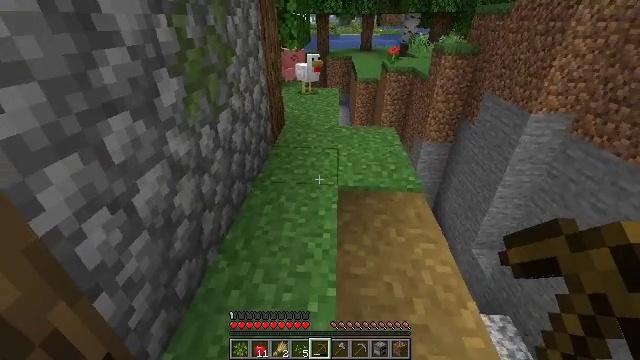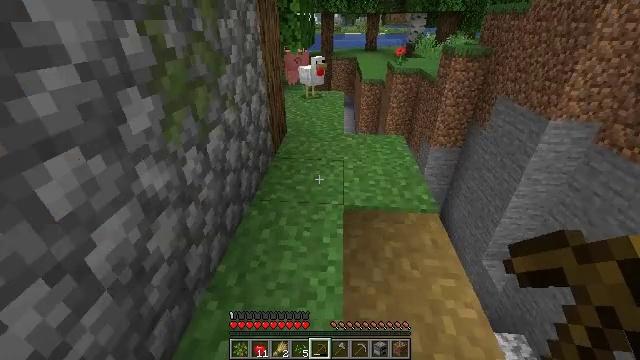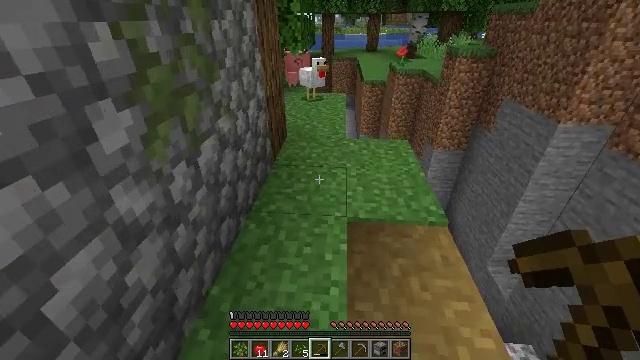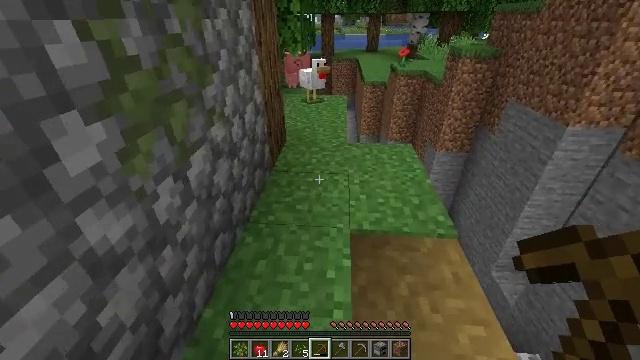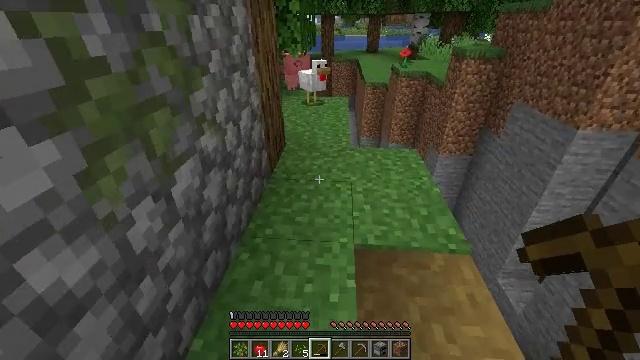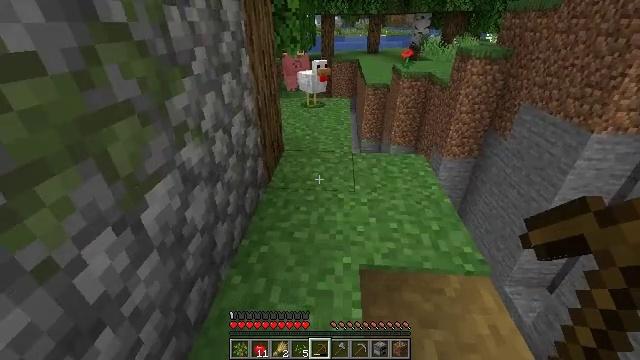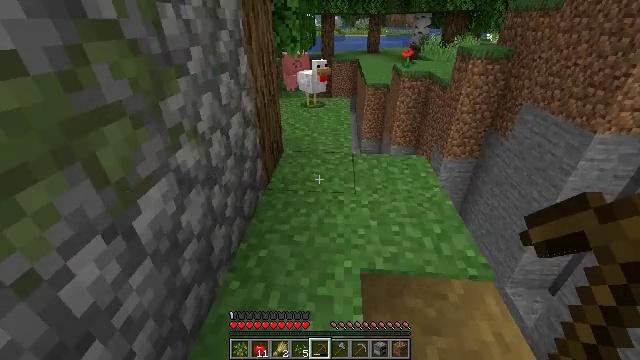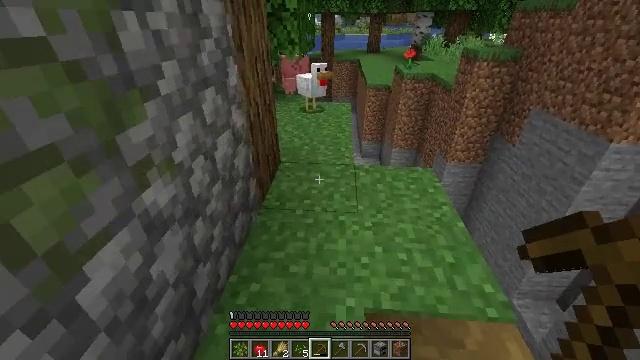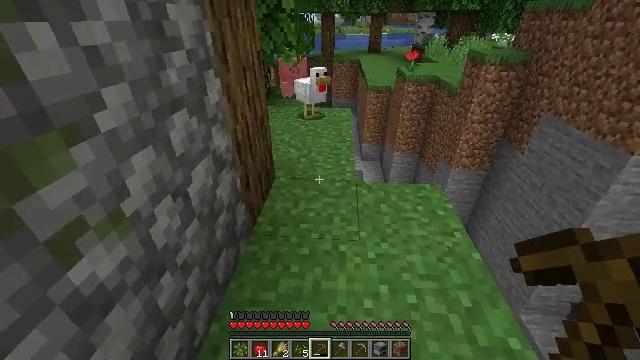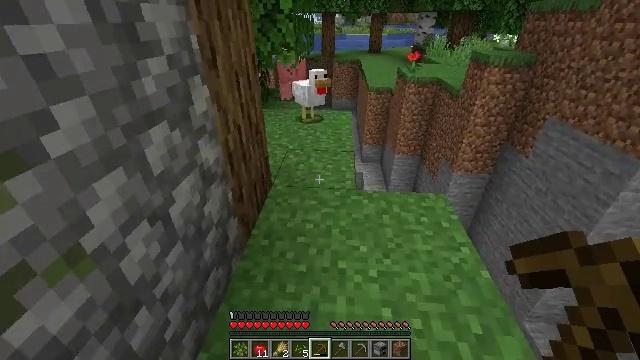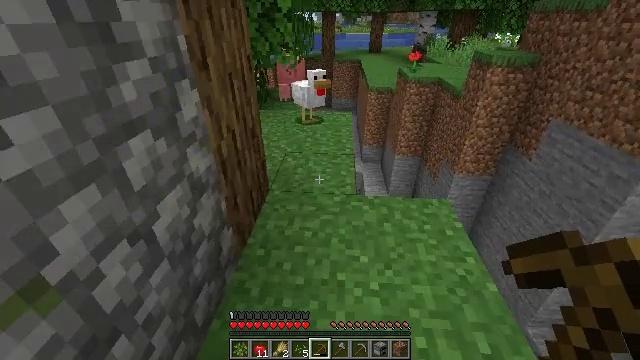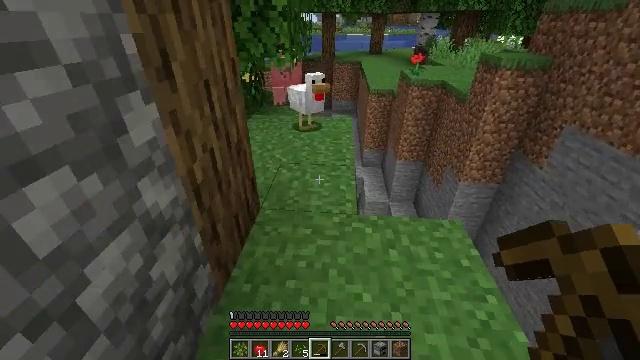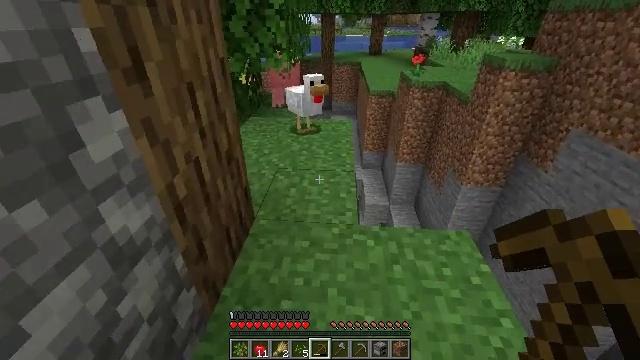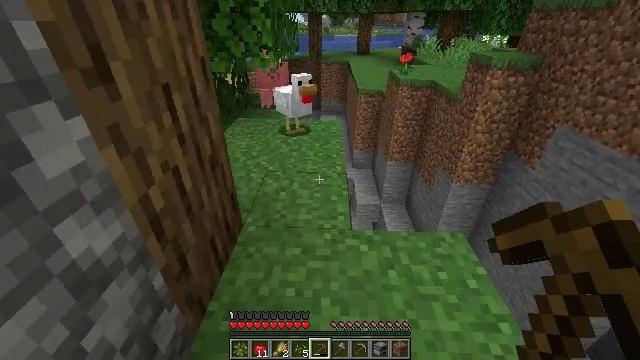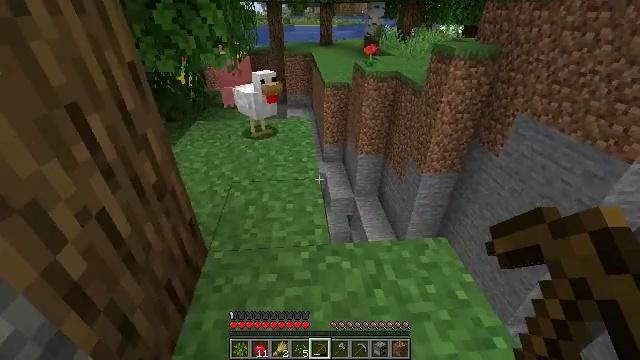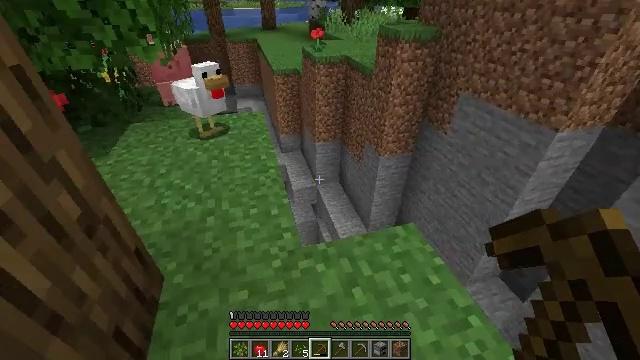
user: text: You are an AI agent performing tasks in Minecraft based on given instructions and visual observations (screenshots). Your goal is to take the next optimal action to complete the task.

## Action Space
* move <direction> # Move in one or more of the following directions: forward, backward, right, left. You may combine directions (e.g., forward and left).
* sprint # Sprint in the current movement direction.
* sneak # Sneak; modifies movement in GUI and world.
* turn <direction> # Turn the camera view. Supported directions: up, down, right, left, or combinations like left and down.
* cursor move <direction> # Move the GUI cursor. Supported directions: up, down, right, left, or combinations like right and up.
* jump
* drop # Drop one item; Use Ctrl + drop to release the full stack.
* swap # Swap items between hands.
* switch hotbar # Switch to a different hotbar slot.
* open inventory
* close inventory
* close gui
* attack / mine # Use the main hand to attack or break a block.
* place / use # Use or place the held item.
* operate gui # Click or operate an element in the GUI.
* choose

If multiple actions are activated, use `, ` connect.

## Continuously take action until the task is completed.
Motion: motion action
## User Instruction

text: Mine oak leaves.
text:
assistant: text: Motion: move forward
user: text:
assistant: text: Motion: move forward
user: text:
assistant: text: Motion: move forward
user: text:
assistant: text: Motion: move forward
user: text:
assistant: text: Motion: move forward
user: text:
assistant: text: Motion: move forward
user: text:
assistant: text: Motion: move forward
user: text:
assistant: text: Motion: move forward
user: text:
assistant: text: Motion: move forward
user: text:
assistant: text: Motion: move forward
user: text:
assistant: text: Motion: move forward
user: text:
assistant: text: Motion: move forward
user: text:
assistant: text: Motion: move forward, turn right
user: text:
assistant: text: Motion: move forward, turn right and down
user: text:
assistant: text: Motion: turn right and down
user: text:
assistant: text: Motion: turn right and down
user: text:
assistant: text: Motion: turn right and down
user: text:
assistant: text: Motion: turn right
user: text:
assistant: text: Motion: turn right
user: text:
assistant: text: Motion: turn right and down
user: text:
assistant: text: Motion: turn right
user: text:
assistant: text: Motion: turn right
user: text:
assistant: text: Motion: turn right
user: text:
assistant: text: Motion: no_op
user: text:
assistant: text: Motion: no_op
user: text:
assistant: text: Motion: no_op
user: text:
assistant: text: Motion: no_op
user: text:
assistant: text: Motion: move forward
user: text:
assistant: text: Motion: move forward
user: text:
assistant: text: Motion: move forward